Question: I have a class of UINavigationController (and linked to the storyboard "mainNavCont") containing:
'''
- (void)viewDidLoad
{
[super viewDidLoad];
NSLog(@"init");
}
- (void)viewDidAppear:(BOOL)animated
{
NSLog(@"View Appeared");
UINavigationController *selfNavController = [self navigationController];
[selfNavController performSegueWithIdentifier:@"rootToPortSeg" sender:self];
}
'''
There is a segue in the storyboard with the identifier "rootToPortSeg", type is "push", that links to a UIViewController called "portViewCont". In that class there is the following:
'''
- (void)viewDidLoad
{
[super viewDidLoad];
NSLog(@"I am the port");
}
'''
Everything compiles fine and I get no errors in Xcode. But the portViewCont UIViewController never loads or displays or anything. I am still new to iOS and for the life of me I can't figure out what I am doing wrong. I get "init" and "View Appeared" in the console but not "I am the port", Thanks SO!

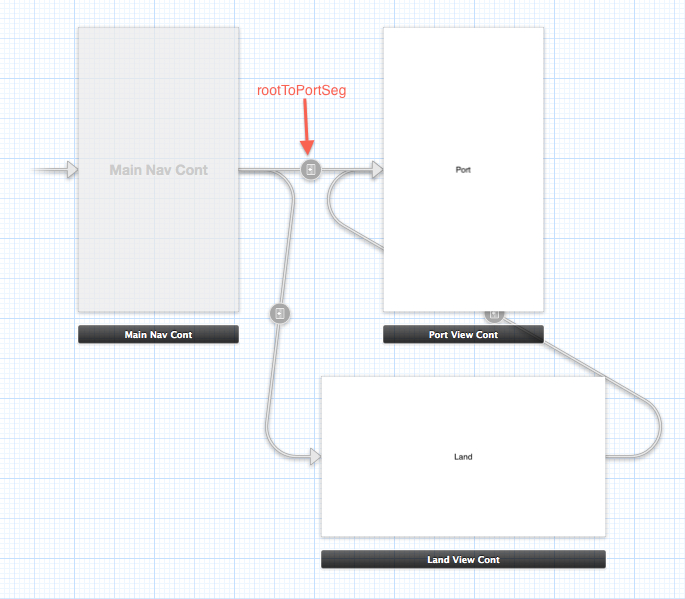
Answer: After thinking some more about this problem, I think the best way to go would be to use a custom container controller with a portraitController and landscapeController as its children.
In the following code, I instantiate the 2 child controllers in the container controller's init method, and have strong properties pointing to them so, that when switching back and forth, you'll be accessing the same instances. I set up the initial view controller in the method that checks for the device orientation at start-up, and then do the switching of the controllers in a call back to the UIDeviceOrientationDidChangeNotification. Finally, the actual switching with animation is done using the transitionFromViewController:toViewController:duration:options:animations:completion: method.
'''
#import "ContainerController.h"
#import "LandscapeController.h"
#import "PortraitController.h"
@implementation ContainerController
- (id)initWithNibName:(NSString *)nibNameOrNil bundle:(NSBundle *)nibBundleOrNil {
if (self = [super initWithNibName:nibNameOrNil bundle:nibBundleOrNil]) {
self.portCont = [[PortraitController alloc]initWithNibName:@"PortraitController" bundle:nil];
self.landCont = [[LandscapeController alloc] initWithNibName:@"LandscapeController" bundle:nil];
[self performSelectorOnMainThread:@selector(checkLaunchOrientation) withObject:nil waitUntilDone:NO];
}
return self;
}
-(void)checkLaunchOrientation {
if ([[UIDevice currentDevice] orientation] !=0) {
if (UIDevice.currentDevice.orientation == UIDeviceOrientationPortrait | UIDevice.currentDevice.orientation == UIDeviceOrientationPortraitUpsideDown){
if ([self.currentController class] != [self.portCont class] ) {
self.currentController = self.portCont;
[self addChildViewController:self.portCont];
[self.view addSubview:self.portCont.view];
}
}else if (UIDevice.currentDevice.orientation == UIDeviceOrientationLandscapeLeft | UIDevice.currentDevice.orientation == UIDeviceOrientationLandscapeRight){
if ([self.currentController class] != [self.landCont class] ) {
self.currentController = self.landCont;
[self addChildViewController:self.landCont];
[self.view addSubview:self.landCont.view];
}
}
[[NSNotificationCenter defaultCenter] addObserver:self selector:@selector(orientationChanged:) name:UIDeviceOrientationDidChangeNotification object:nil];
}else{
[self checkLaunchOrientation];
}
}
-(void)orientationChanged:(NSNotification *) aNote {
if (UIDevice.currentDevice.orientation == UIDeviceOrientationPortrait | UIDevice.currentDevice.orientation == UIDeviceOrientationPortraitUpsideDown){
if ([self.currentController class] != [self.portCont class] ) {
[self addChildViewController:self.portCont];
[self moveToNewController:self.portCont];
}
}else if (UIDevice.currentDevice.orientation == UIDeviceOrientationLandscapeLeft | UIDevice.currentDevice.orientation == UIDeviceOrientationLandscapeRight){
if ([self.currentController class] != [self.landCont class] ) {
[self addChildViewController:self.landCont];
[self moveToNewController:self.landCont];
}
}
}
-(void)moveToNewController:(id) newController {
[self.currentController willMoveToParentViewController:nil];
[self transitionFromViewController:self.currentController toViewController:newController duration:.6 options:UIViewAnimationOptionTransitionFlipFromLeft animations:^{}
completion:^(BOOL finished) {
[self.currentController removeFromParentViewController];
[newController didMoveToParentViewController:self];
self.currentController = newController;
}];
}
-(BOOL)shouldAutorotate {
return YES;
}
- (NSUInteger)supportedInterfaceOrientations {
return UIInterfaceOrientationMaskAll;
}
'''